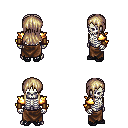
a pixel art fantasy rpg character, male body template, skeleton, gold arm armor, robe skirt, white blonde unkempt hairstyle, leather bracers, ghillies, four views (front, back, left, right), 2x2 character sprite sheet, small pixel art, hard edges, no anti-aliasing